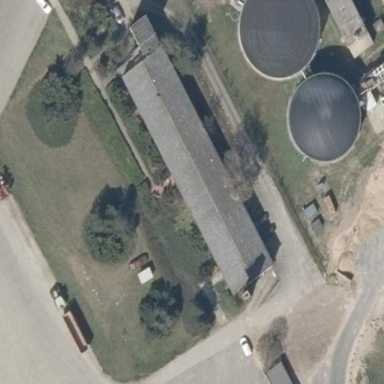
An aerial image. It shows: Industrial building.